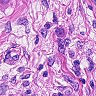
Metastatic tissue present: yes